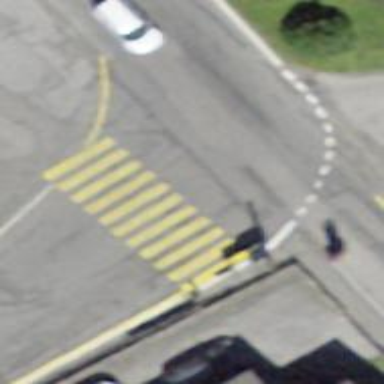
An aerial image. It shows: Zebra crossing on the road.